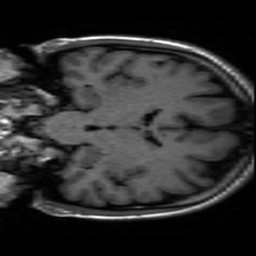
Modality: inplaneT1
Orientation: coronal
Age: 19
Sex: female
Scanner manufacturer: ge
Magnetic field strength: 3 T
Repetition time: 2.499 s
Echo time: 0.02513 s